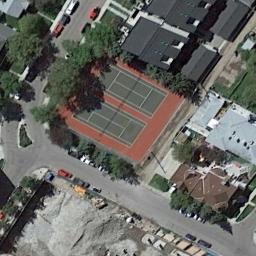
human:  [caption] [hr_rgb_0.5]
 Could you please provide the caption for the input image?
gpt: The tennis court is next to some buildings and trees .

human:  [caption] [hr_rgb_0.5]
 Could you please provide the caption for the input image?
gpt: There are two tennis courts that don't go in the same direction .

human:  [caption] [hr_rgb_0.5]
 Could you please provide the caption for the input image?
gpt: There are many cars on the roads beside the tennis courts .

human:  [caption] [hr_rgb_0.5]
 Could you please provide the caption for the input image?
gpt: The tennis court is between the building and the bare land, Next to a road .

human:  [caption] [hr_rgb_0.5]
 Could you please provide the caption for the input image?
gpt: There are some green trees and black buildings beside the tennis court .